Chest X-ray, AP view. Patient: 53 years old, sex F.
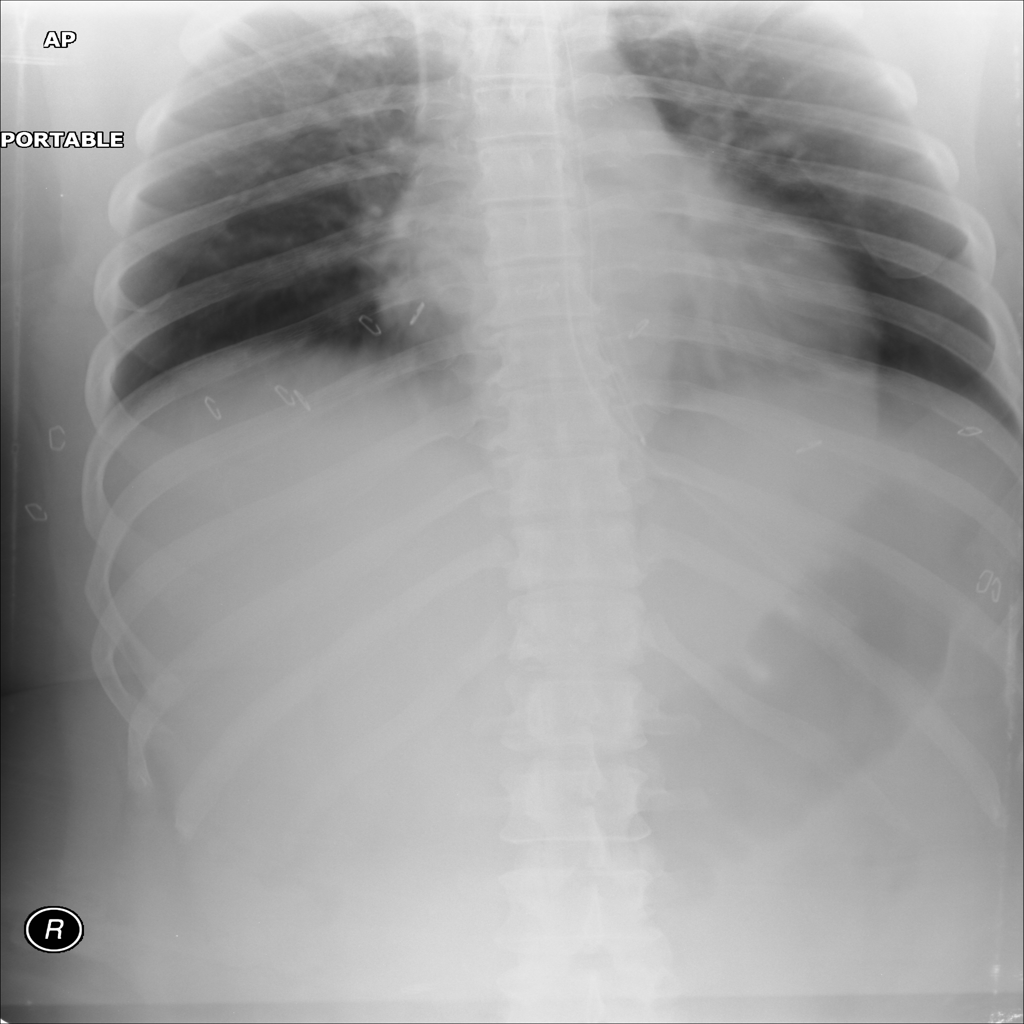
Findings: No Finding